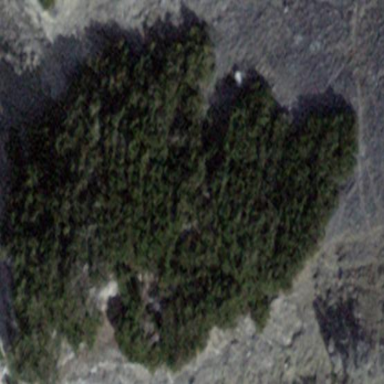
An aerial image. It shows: Patch of scrub vegetation.